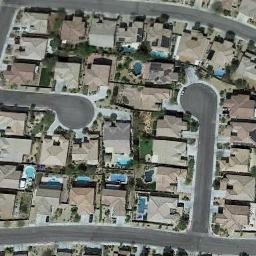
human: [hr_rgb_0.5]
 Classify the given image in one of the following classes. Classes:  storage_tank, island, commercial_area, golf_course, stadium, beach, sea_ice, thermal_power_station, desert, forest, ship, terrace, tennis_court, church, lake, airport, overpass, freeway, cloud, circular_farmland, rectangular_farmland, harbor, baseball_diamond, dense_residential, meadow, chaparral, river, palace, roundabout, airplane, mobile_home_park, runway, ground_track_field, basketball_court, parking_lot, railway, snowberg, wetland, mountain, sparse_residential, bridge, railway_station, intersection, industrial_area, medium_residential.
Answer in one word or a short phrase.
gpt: dense_residential